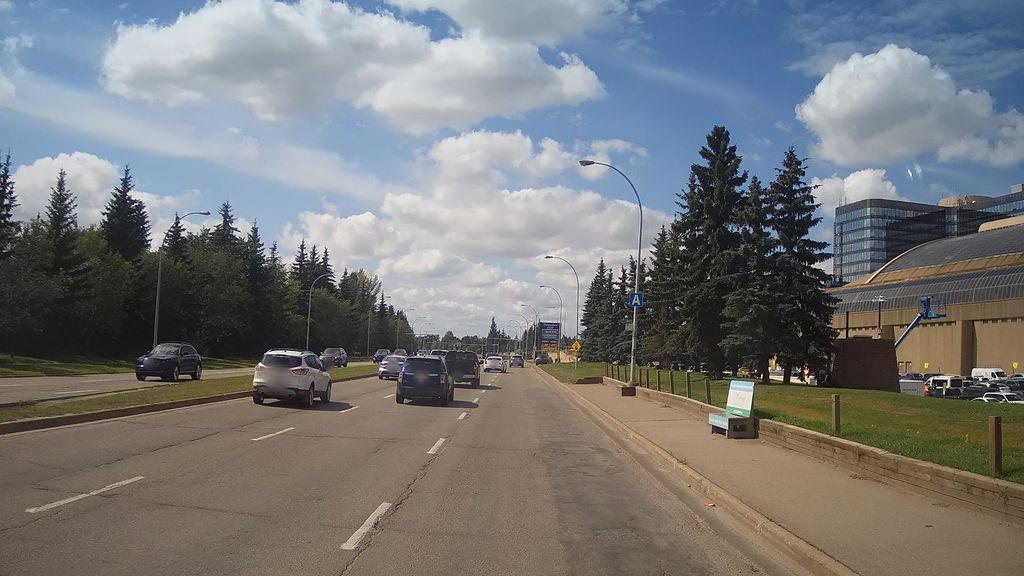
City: edmonton